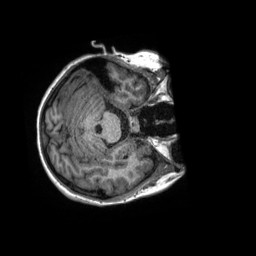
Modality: T1w
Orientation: axial
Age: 21
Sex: female
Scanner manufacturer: siemens
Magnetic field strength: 3 T
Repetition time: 2.3 s
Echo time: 0.00288 s